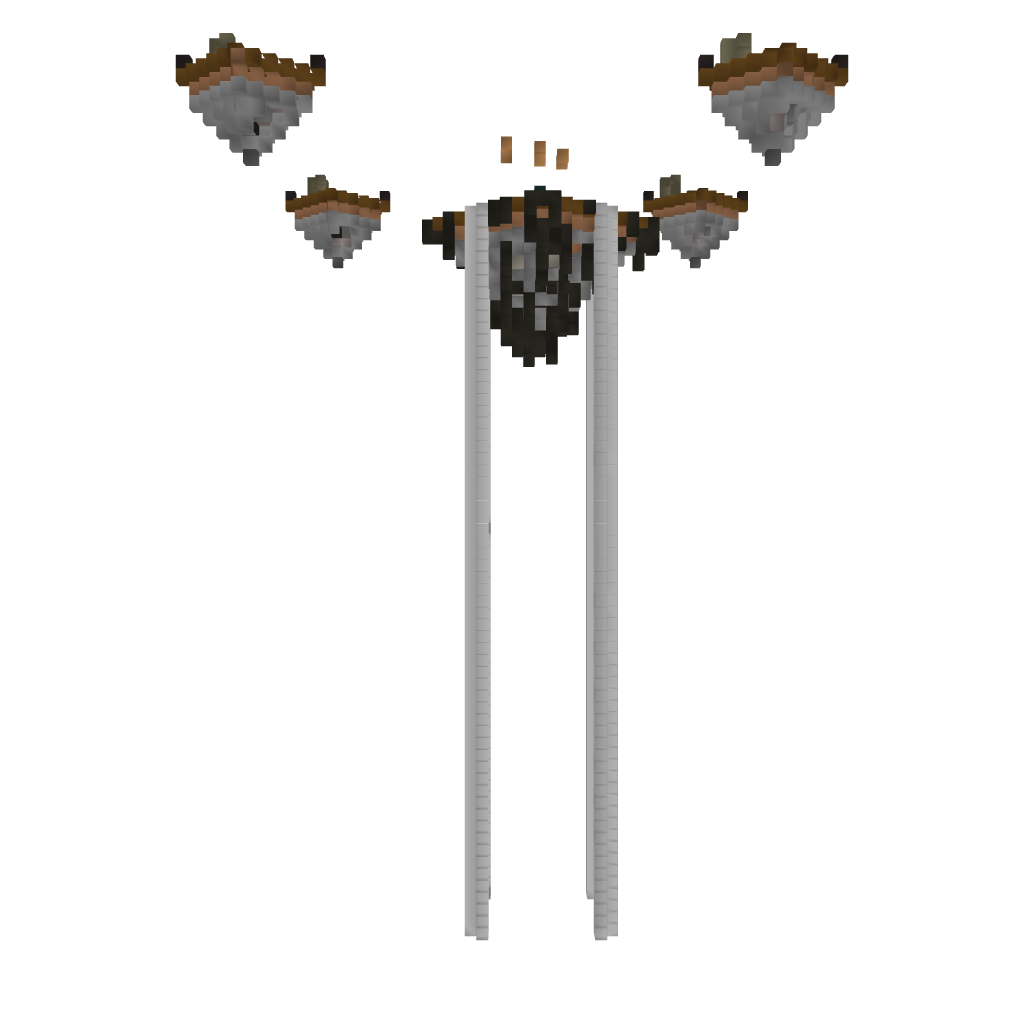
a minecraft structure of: SkyWars 4/4